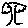
Label: tree